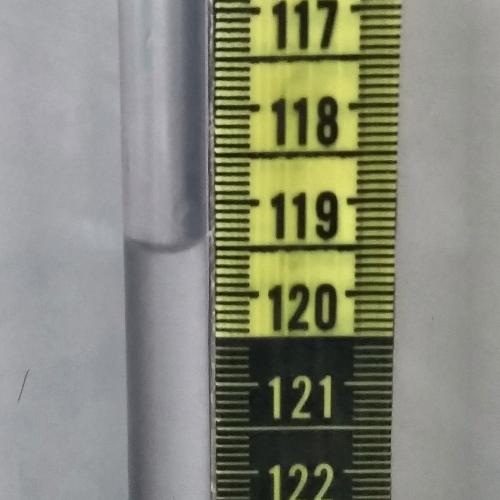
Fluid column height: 119.5 cm